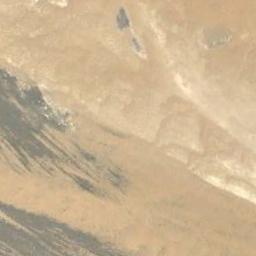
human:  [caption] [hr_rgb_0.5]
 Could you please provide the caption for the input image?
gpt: The yellow desert is next to the green land .

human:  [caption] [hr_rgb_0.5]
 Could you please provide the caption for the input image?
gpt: There are patches in this desert .

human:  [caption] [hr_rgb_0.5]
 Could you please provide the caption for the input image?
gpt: The desert has yellow sand and dark gray soil .

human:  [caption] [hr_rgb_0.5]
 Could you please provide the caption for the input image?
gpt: The light yellow desert with wavy stripes covers the brown bare land .

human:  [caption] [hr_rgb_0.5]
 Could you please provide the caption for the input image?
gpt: A desert covered with sand and bare land .